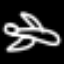
Label: airplane